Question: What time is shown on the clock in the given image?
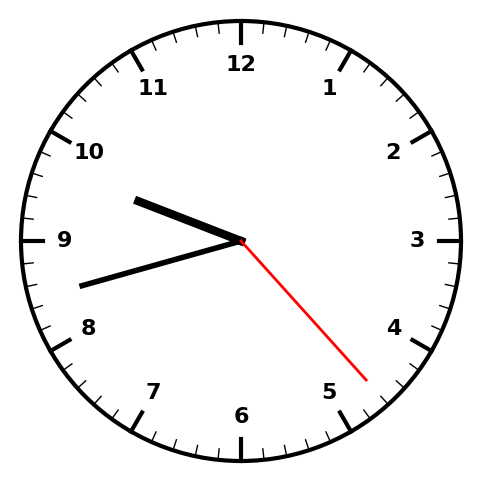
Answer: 09:42:23